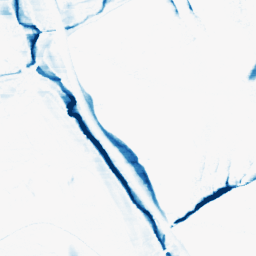
Category: morphological
Decomposition family: morphological_rect
Decomposition parameters: operation: closing
width: 20
height: 3
Upsampling method: cubic_mitchell
Upsampling parameters: scale: 4
Upsampling scale: 4